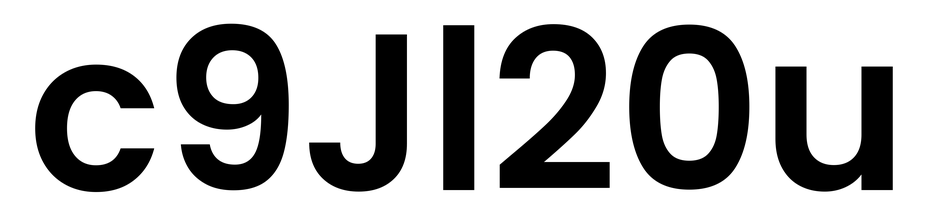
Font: Poppins-SemiBold